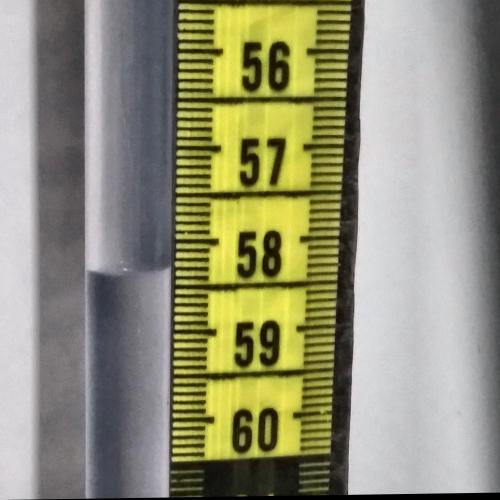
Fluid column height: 58.3 cm